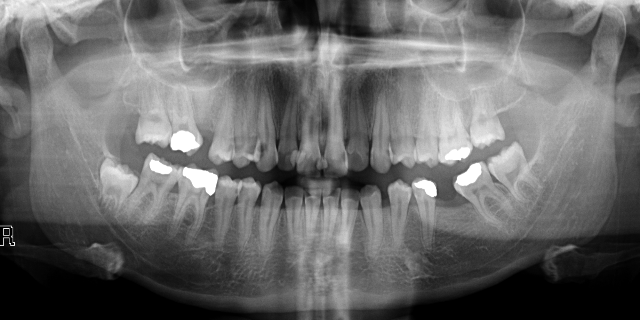
adult